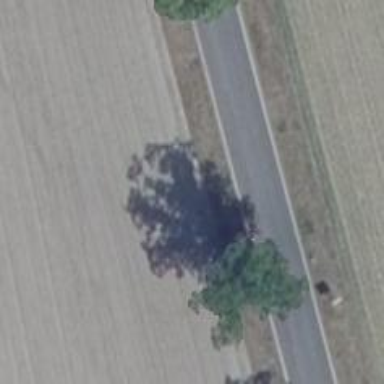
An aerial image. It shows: Deciduous broadleaved tree.